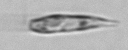
Label: Euglena